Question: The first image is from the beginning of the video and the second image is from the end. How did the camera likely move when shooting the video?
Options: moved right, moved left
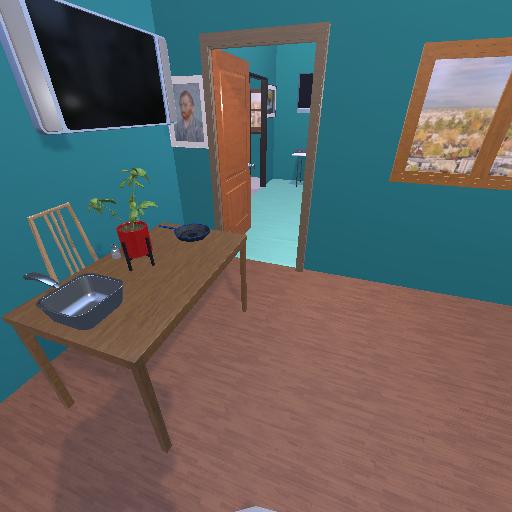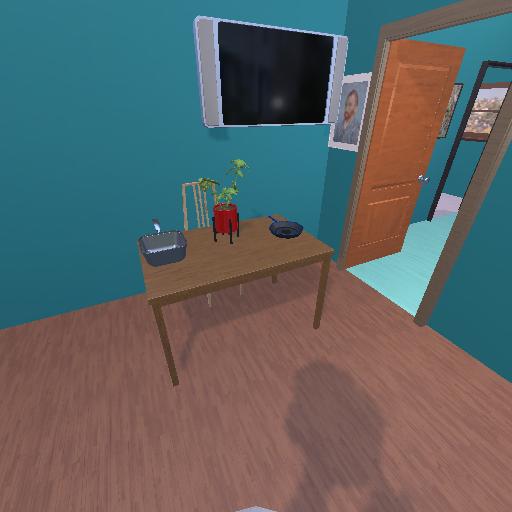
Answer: moved right